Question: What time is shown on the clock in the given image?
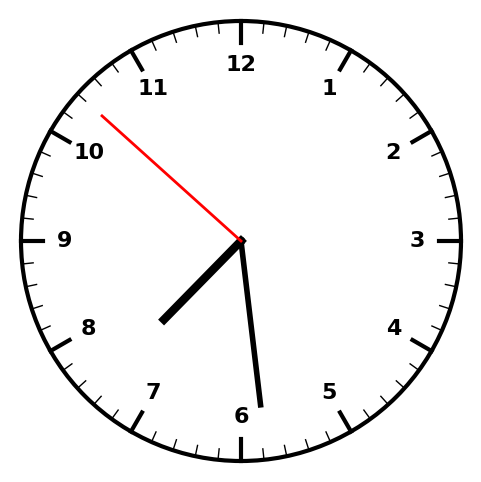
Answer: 07:28:52